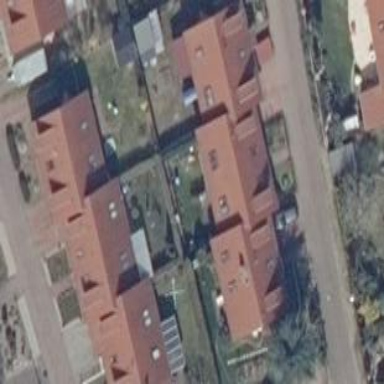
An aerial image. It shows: Terrace building.